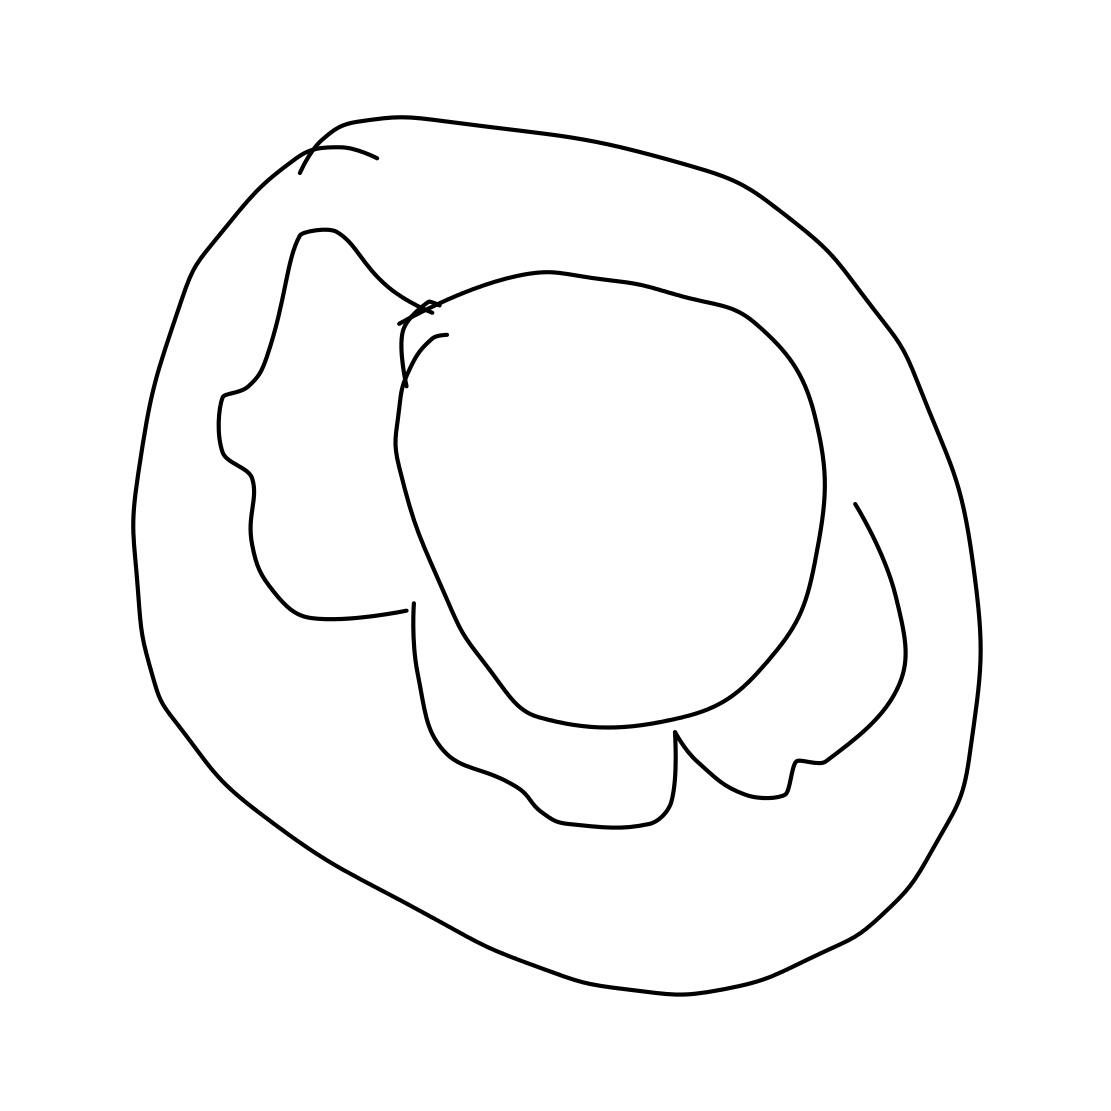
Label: donut